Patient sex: M
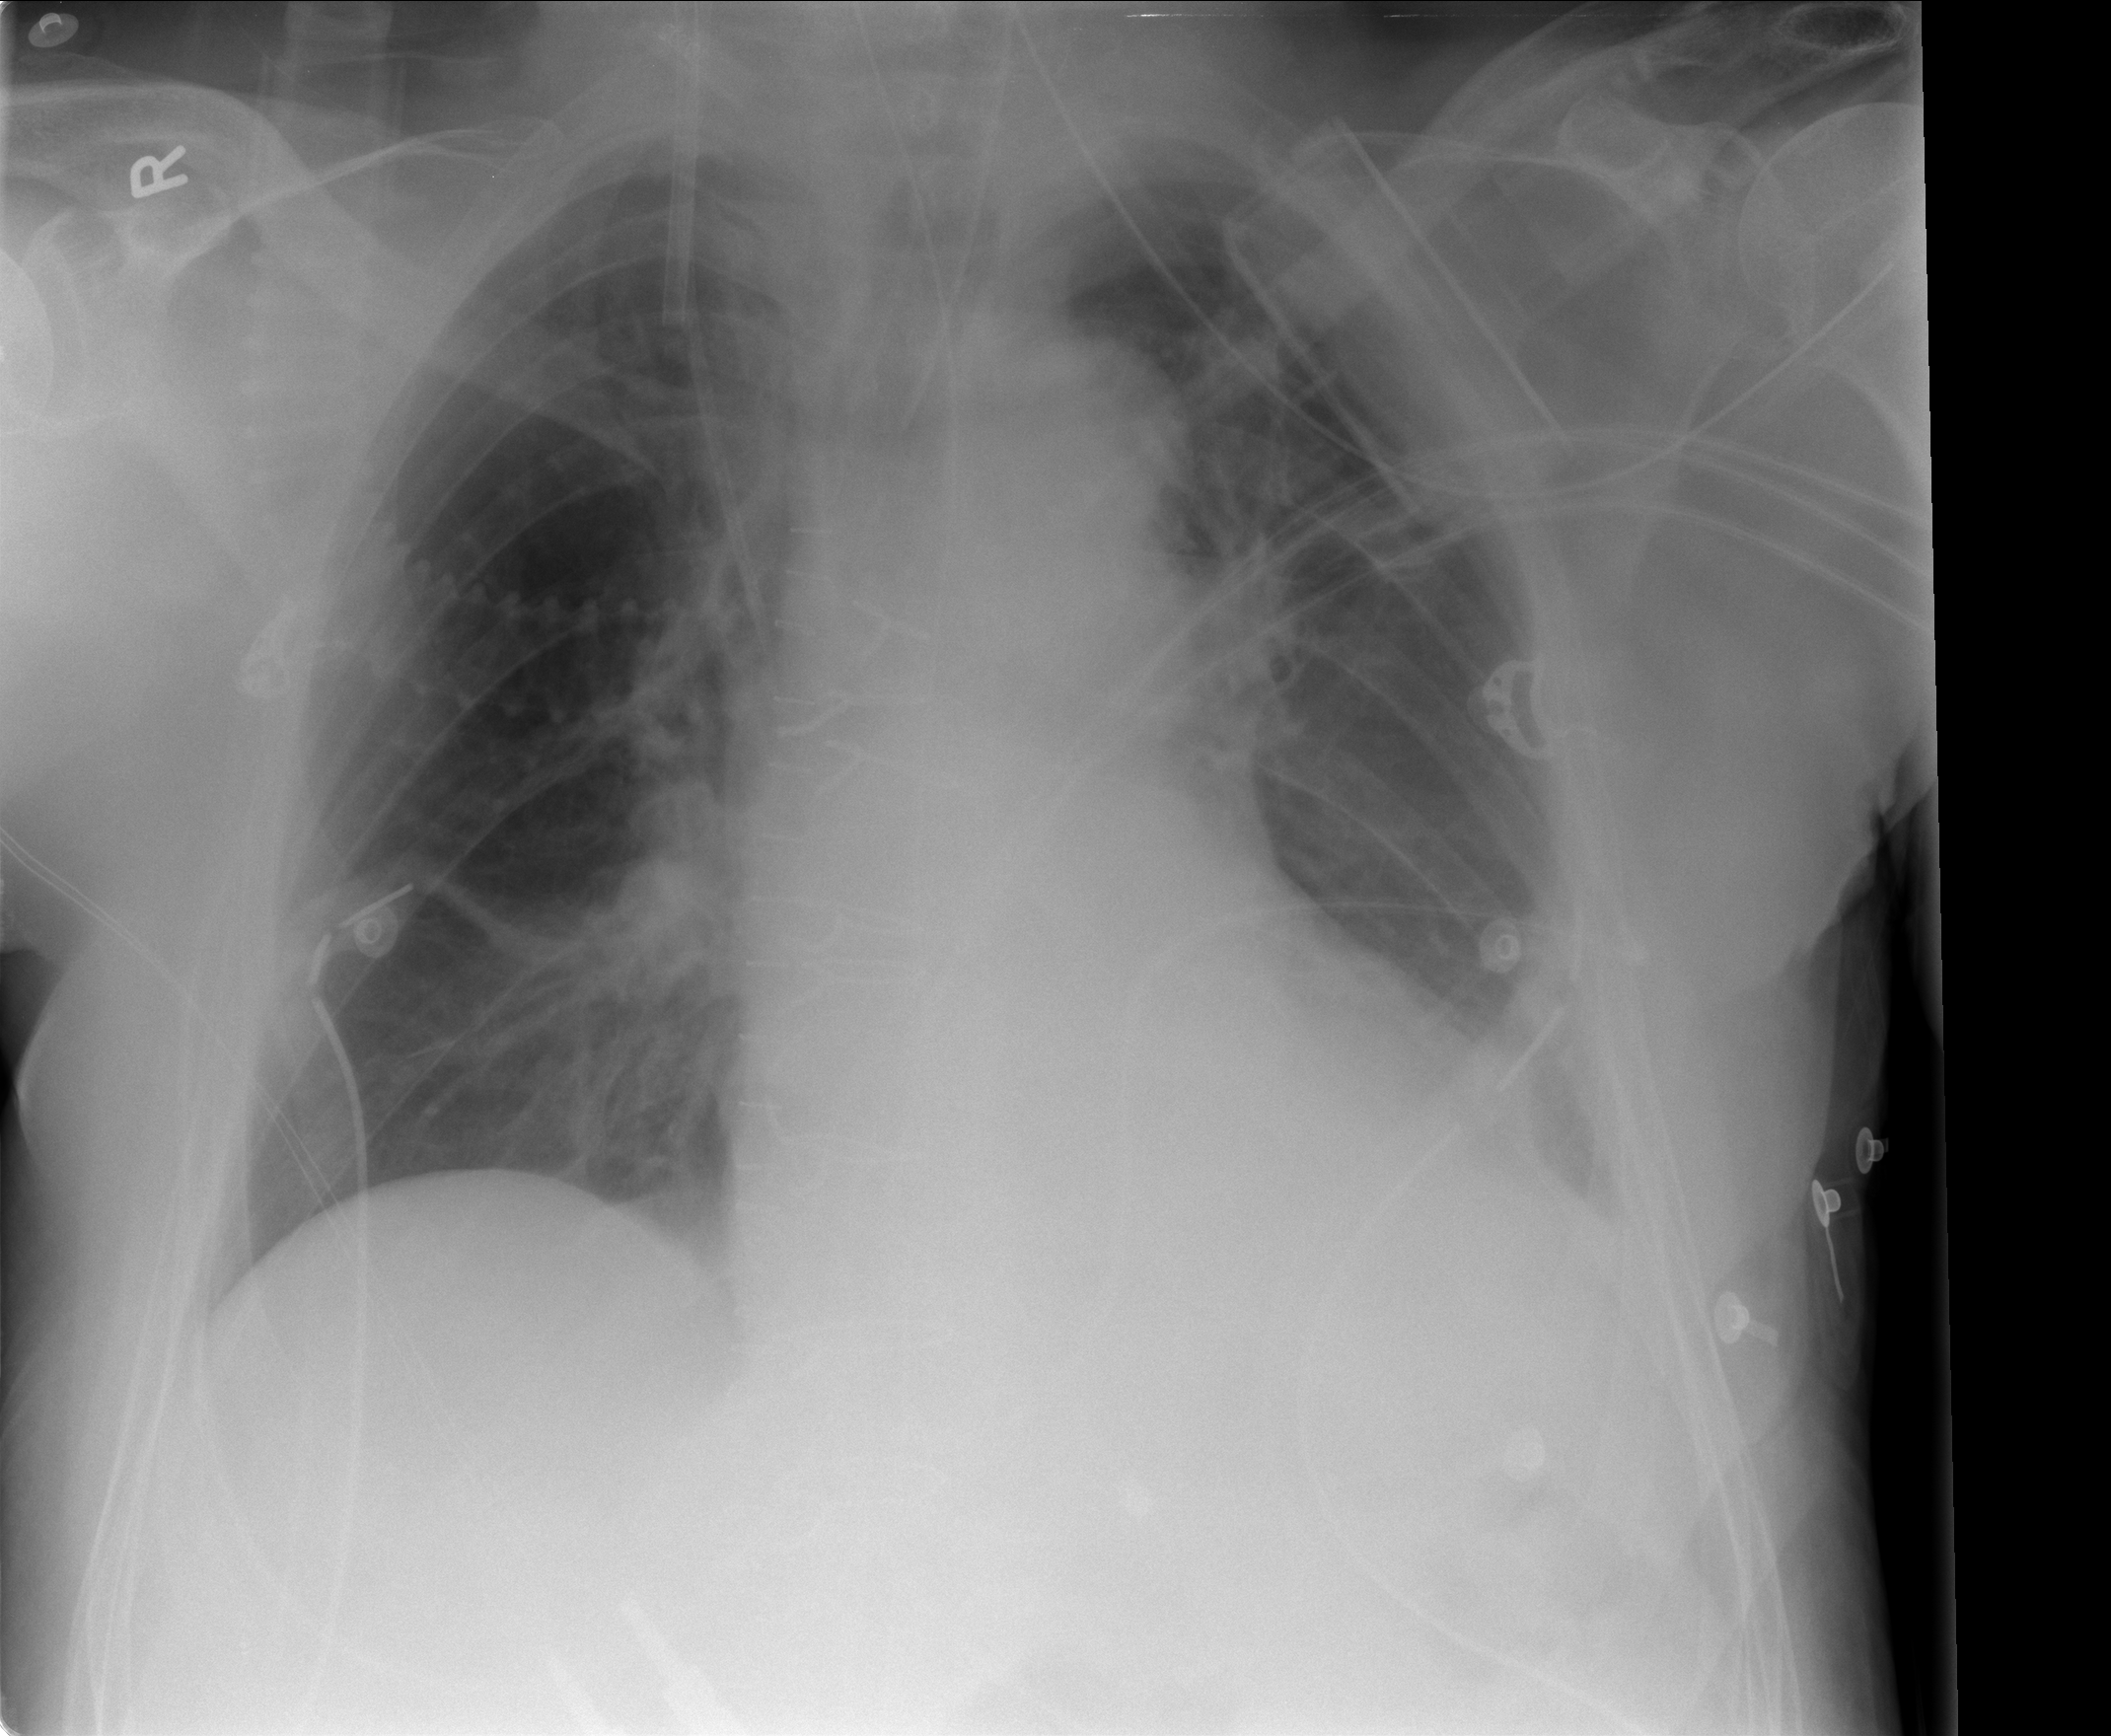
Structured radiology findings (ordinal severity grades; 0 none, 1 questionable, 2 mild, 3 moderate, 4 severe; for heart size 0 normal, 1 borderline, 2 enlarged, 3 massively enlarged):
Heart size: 0
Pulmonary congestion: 0
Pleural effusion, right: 0
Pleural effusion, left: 2
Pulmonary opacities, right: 0
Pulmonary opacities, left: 0
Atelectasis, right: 0
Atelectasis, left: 2